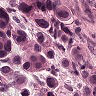
Metastatic tissue present: yes